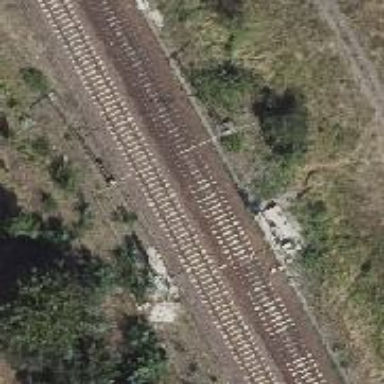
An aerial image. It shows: Milestone along the railway track with catenary mast.